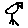
Label: bird